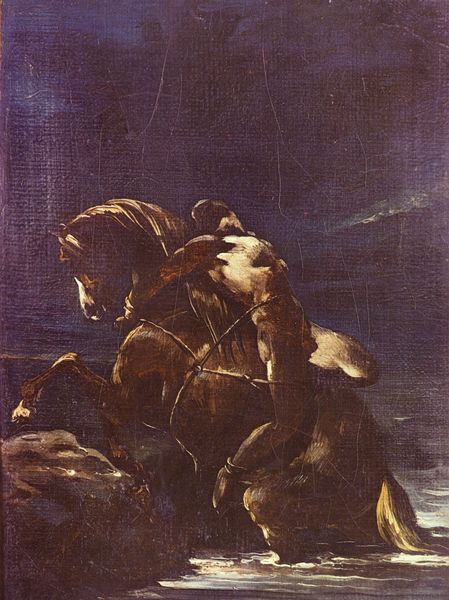
Titel: Mazeppa
Künstler: Théodore Géricault
Standort: Paris
Institution: (Privatsammlung)
Schlagwörter: akt, blau, dunkel, felsen, gemälde, himmel, kopf, körper, mann, meer, nackt, nackter, schatten, wasser, weiß, wolken, fluss, gelb, see, ufer, abend, braun, brust, hell, licht, nacht, nase, rücken, schwarz, tier, malerei, arme, leinen, stein, steine, tod, tragen, bild, öl, horizont, nass, boden, schnur, strick, pferd, reiter, beine, bewölkt, fesseln, huf, hufe, mähne, reiten, ritt, schweif, sprung, zügel, bein, gischt, wellen, düster, fels, lila, violett, seile, sturm, unwetter, kraft, muskeln, riemen, homme, kordel, schenkel, mondlicht, taue, regen, nacktheit, mond, seil, mondschein, mythologie, hufen, leib, schnauze, lac, ross, qual, bocklin, mythos, sage, gebunden, schnurr, mehne, märtyrer, wei?, müdigkeit, binden, odysseus, gefangener, brustkorb, rettung, steigen, steigend, erschöpfung, gefesselt, füssli, gericault, prometheus, boecklin, gebundn, schüre, festgebunden, thoma, aufgebunden, aufgemäumt, bindn, jopf, corde, supplice, nu, festgezurrt, attaché